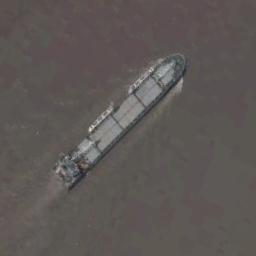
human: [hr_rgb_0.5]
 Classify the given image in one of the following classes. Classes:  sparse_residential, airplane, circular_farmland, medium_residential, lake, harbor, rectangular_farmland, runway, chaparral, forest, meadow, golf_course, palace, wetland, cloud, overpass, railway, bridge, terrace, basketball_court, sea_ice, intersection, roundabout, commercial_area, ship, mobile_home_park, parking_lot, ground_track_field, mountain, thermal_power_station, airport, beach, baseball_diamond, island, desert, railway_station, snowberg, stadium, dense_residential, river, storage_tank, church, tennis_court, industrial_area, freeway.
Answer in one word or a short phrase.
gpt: ship